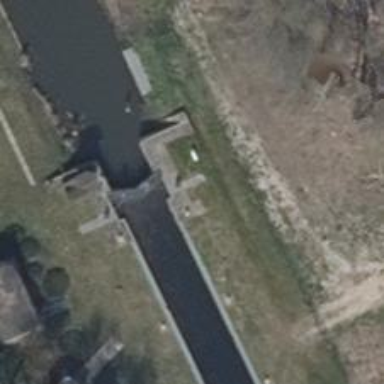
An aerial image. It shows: Canal with lock obstacle.